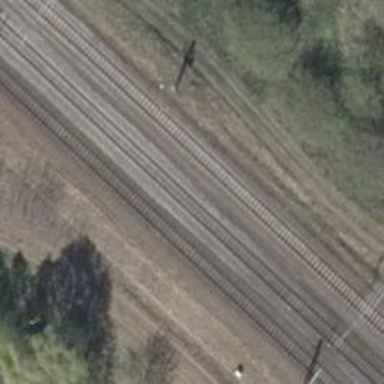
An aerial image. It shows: Railway signal.